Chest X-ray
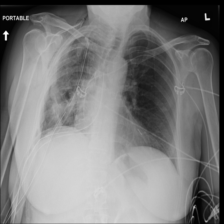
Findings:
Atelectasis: negative
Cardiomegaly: negative
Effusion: negative
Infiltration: negative
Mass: negative
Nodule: negative
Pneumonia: negative
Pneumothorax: positive
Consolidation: negative
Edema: negative
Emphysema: positive
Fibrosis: negative
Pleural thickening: negative
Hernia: negative